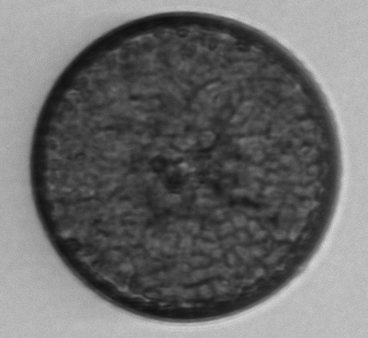
Label: Coscinodiscus